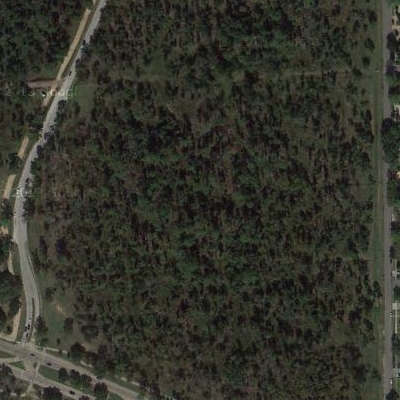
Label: eForest